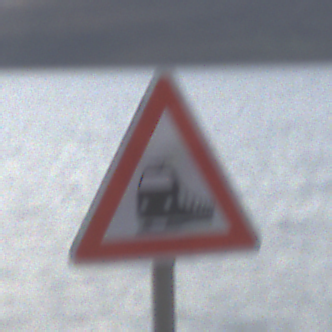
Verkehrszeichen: Bahnuebergang
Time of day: SunriseSunset
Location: Outdoor (RoadRail)
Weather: PartlyCloudy
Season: NotSpecified
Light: Natural